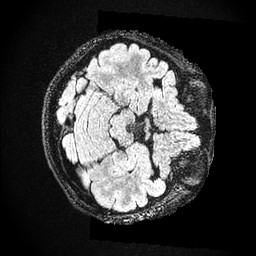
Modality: FLAIR
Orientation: axial
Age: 34
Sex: female
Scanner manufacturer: ge
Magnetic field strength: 3 T
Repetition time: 4.802 s
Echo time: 0.1171 s